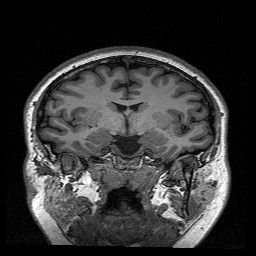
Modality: T1w
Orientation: sagittal
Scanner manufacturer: siemens
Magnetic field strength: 3 T